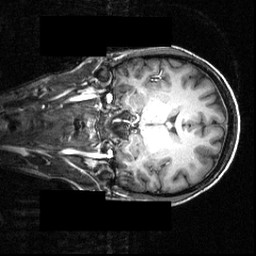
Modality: T1w
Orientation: coronal
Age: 23
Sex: female
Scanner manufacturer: siemens
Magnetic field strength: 3.951 T
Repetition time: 1.5 s
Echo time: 0.00335 s